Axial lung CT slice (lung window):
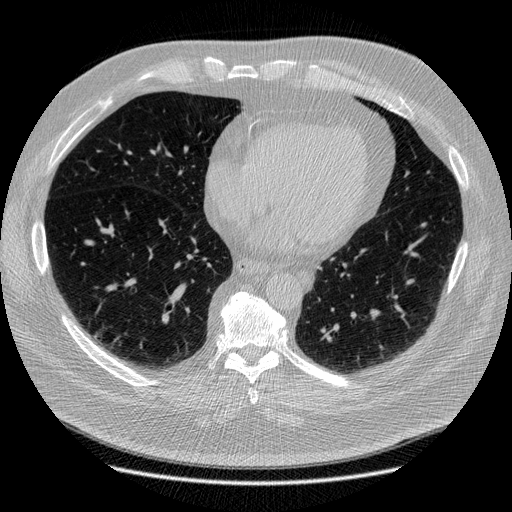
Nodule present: no